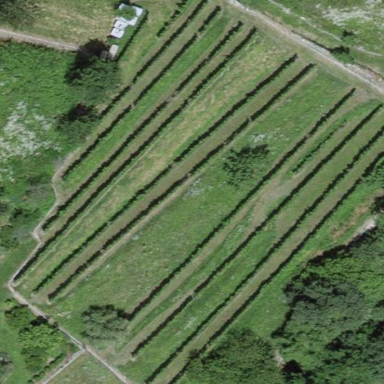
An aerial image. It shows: Vineyard where grapes are grown.